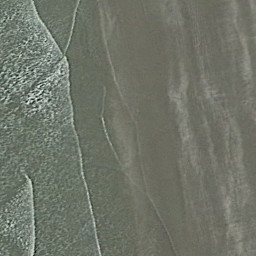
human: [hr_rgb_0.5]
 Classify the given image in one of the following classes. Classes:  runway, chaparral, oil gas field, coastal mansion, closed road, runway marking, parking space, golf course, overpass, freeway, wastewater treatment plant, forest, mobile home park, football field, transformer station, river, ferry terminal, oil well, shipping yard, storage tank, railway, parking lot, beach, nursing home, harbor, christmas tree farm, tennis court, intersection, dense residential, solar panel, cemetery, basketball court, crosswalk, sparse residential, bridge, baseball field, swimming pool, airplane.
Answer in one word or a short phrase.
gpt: beach